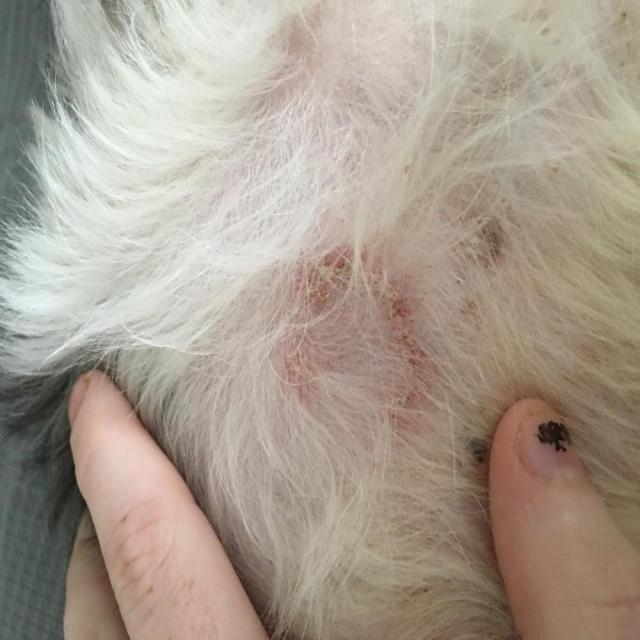
Canine ringworm (Dermatophytosis) — fungal infection caused by Microsporum or Trichophyton. Presents with circular alopecia, scaling, crusting, and broken hairs.